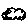
Label: cloud